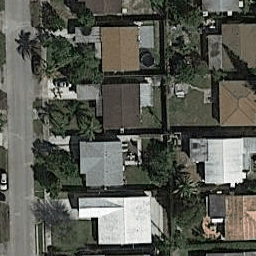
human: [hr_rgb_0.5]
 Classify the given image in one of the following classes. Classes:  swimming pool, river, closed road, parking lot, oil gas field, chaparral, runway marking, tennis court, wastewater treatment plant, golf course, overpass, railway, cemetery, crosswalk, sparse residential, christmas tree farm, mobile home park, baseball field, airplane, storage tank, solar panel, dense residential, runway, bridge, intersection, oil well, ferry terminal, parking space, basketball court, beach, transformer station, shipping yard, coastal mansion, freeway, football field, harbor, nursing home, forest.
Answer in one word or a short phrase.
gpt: dense residential